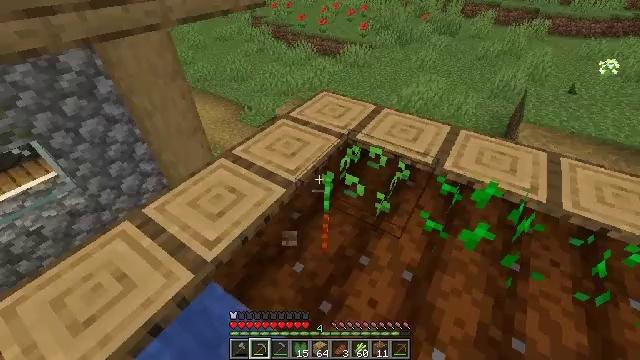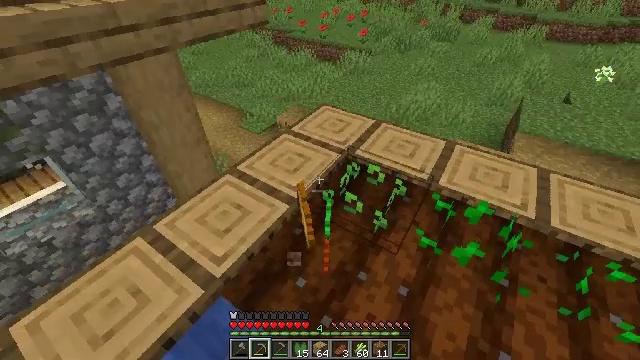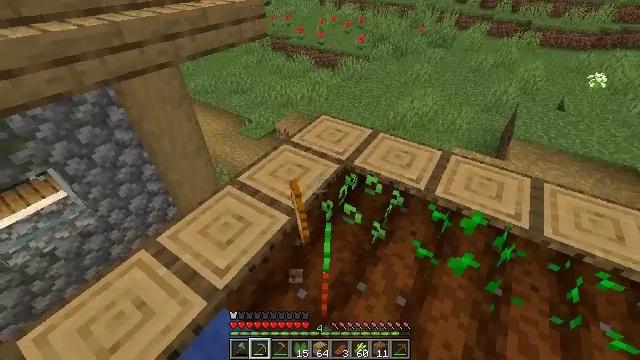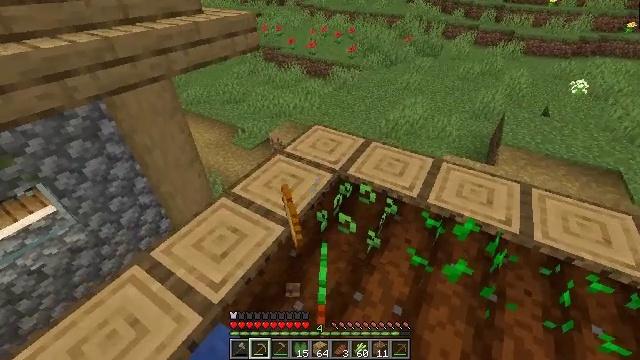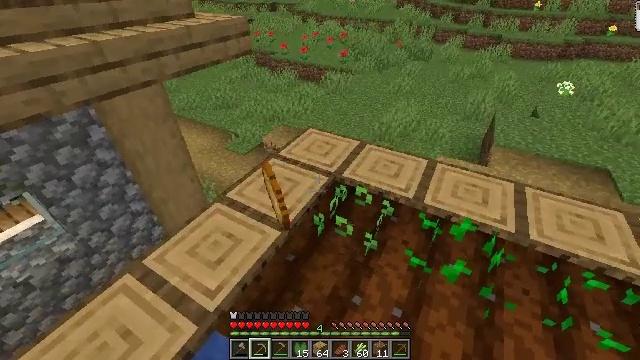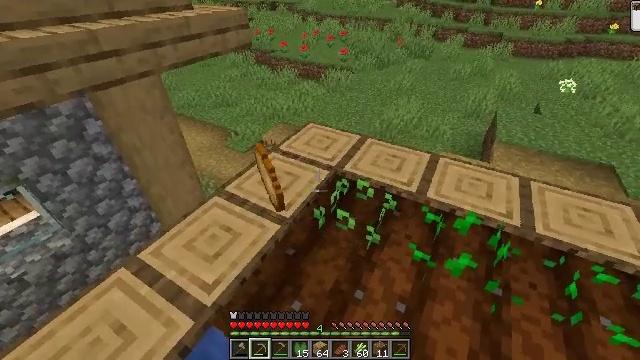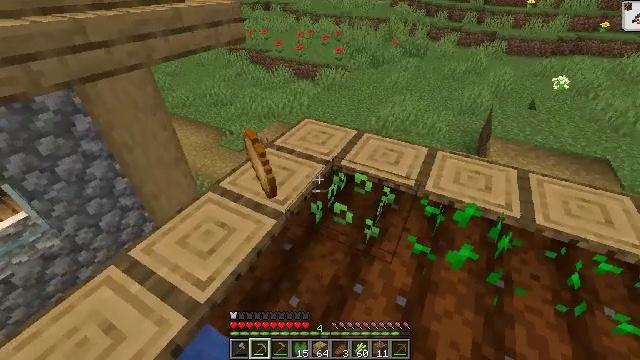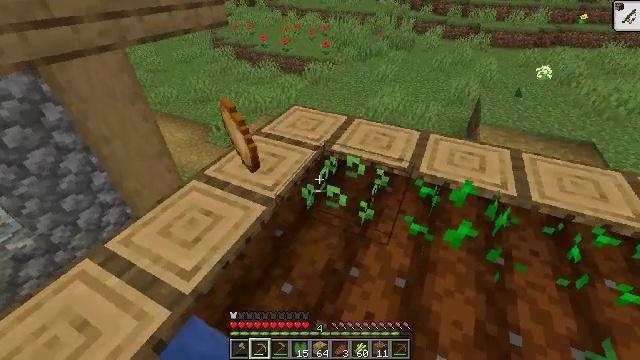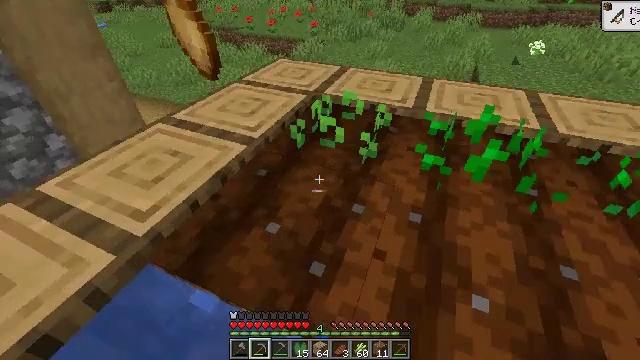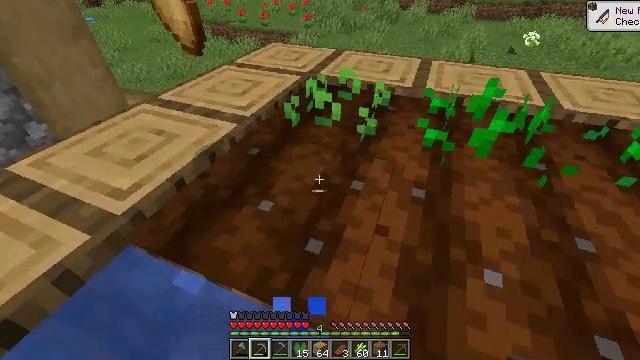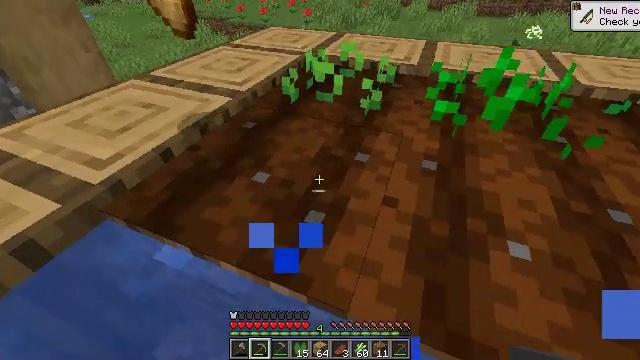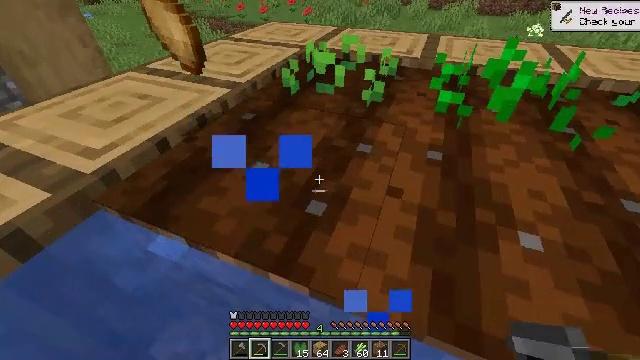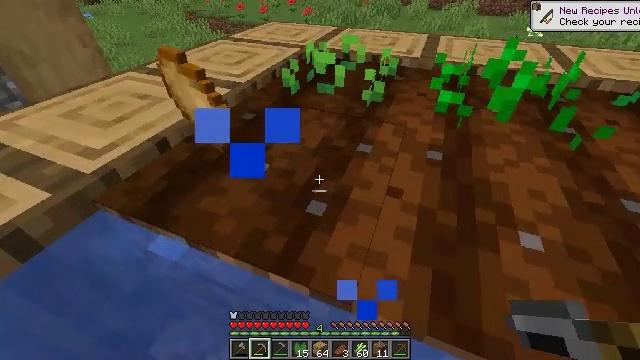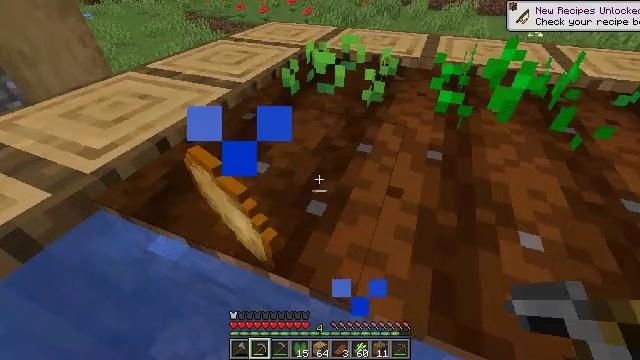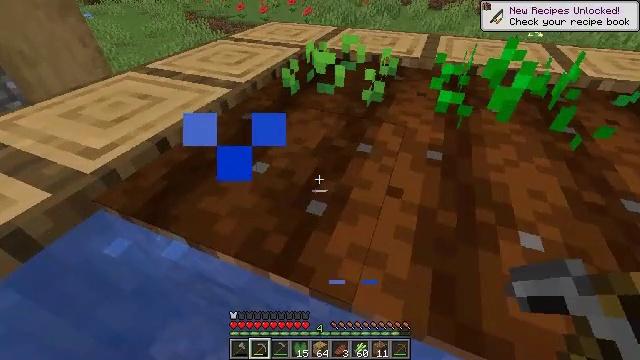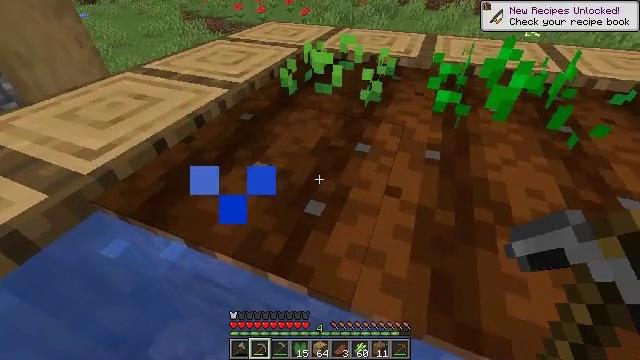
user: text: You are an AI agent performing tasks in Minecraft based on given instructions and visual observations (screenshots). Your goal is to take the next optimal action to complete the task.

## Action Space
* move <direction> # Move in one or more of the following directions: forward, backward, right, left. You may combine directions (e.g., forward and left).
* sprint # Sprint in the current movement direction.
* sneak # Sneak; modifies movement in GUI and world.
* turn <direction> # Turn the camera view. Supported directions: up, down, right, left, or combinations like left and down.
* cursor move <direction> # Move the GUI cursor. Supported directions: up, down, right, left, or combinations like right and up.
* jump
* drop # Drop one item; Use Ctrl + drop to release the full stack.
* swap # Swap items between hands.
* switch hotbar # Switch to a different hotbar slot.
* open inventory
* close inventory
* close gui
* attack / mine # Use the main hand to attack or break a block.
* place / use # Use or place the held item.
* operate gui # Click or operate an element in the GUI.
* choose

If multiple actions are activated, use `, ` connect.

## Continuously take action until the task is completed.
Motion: motion action
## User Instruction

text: Harvest carrots from the farmland.
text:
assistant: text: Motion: no_op
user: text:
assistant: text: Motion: no_op
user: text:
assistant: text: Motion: turn right and up
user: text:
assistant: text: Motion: turn right
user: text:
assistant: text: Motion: no_op
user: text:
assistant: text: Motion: turn right
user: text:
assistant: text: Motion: turn right
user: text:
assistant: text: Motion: turn right and down
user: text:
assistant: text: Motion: turn right
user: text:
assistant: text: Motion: no_op
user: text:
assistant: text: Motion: no_op
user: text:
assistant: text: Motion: no_op
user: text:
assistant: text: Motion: no_op
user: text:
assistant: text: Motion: no_op
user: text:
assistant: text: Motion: no_op
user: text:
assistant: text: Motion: turn right
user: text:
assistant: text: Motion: turn right and down
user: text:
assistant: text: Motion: move forward, turn right
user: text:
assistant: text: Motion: move forward, turn right
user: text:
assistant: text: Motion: move forward, turn right and up
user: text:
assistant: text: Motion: move forward, turn right and up
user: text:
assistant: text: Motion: move forward, turn right
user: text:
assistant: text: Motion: move forward, turn right and up
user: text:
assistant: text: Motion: move forward
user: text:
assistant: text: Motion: move forward, turn right, attack / mine
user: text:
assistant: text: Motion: move forward, attack / mine
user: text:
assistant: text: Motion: move forward, attack / mine
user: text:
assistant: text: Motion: move forward, turn left
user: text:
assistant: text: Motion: move forward
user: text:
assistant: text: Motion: move forward, turn up